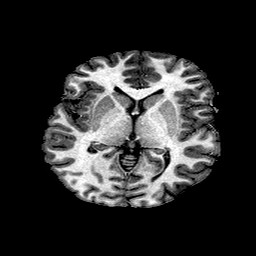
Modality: T1w
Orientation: coronal
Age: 22
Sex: female
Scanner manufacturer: ge
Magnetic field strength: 3 T
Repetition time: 7.66 s
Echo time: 0.003476 s